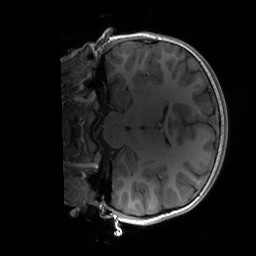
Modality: T1w
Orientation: coronal
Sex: female
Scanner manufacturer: siemens
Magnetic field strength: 3 T
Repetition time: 1.9 s
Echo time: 0.00243 s